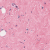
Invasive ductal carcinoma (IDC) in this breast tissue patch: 0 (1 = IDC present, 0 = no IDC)